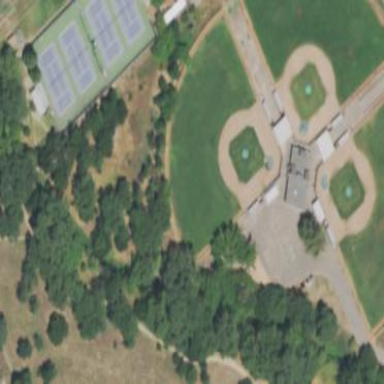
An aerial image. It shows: Baseball pitch for leisure and sports activities.